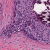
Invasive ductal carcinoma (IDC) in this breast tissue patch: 0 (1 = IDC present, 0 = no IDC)